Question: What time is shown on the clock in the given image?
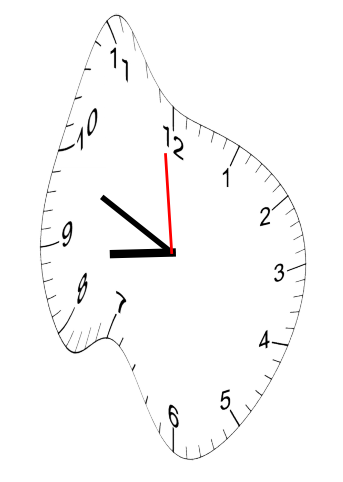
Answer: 08:48:59